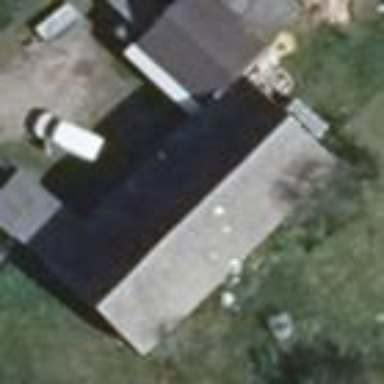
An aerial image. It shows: Flat light gray roofed farm auxiliary building with multiple parts.